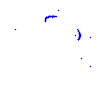
Particle: proton